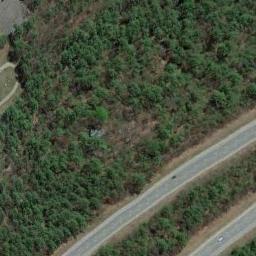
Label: freeway